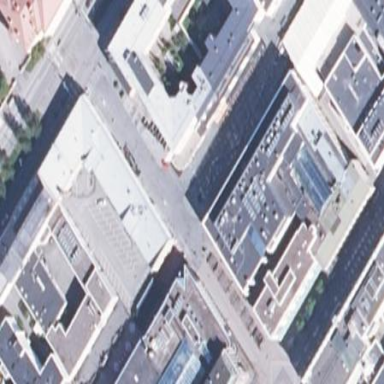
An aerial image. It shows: Mall building.